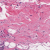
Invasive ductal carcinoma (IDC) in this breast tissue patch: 0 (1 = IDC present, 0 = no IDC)